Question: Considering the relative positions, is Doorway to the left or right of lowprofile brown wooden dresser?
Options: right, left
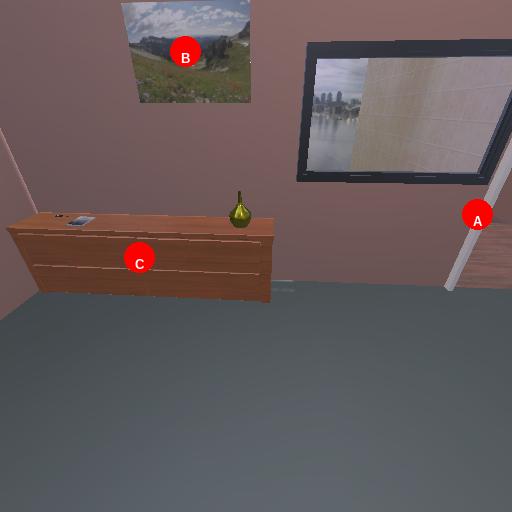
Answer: right